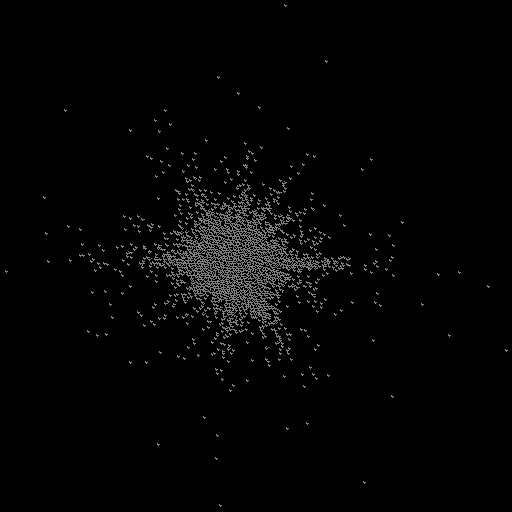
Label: star